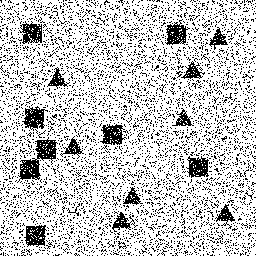
Squares: 8
Triangles: 8
Stars: 0
Total shapes: 16